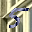
Label: 5